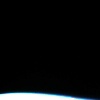
Label: space